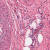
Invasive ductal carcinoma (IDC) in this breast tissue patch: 0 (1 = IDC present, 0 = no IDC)